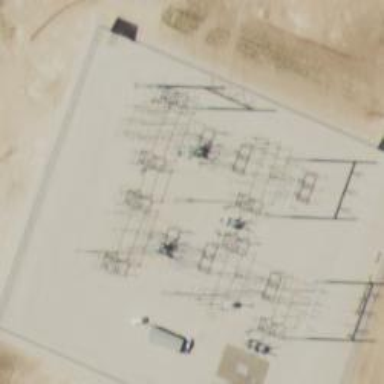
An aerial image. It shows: Switch for power supply.